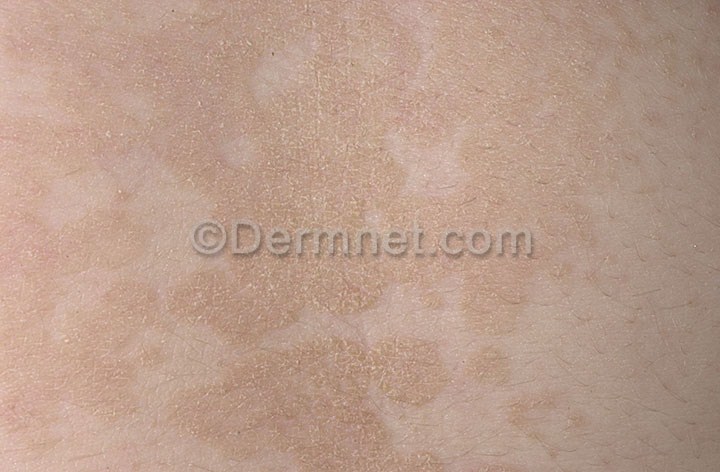
Disease: Tinea Ringworm Candidiasis and other Fungal Infections